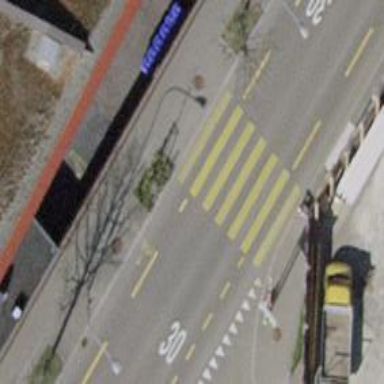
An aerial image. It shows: Tertiary road with asphalt surface including cycle lane.